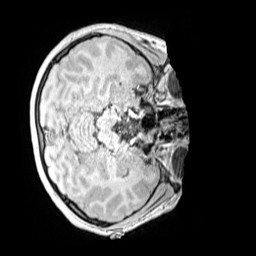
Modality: MP2RAGE
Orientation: axial
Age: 11
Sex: male
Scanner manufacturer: siemens
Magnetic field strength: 3 T
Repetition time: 4 s
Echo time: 0.00299 s